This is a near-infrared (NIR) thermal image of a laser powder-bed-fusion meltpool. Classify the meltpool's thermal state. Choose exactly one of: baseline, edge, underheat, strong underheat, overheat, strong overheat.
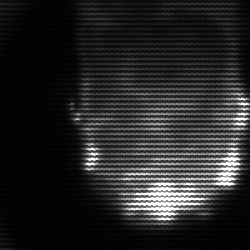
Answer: baseline